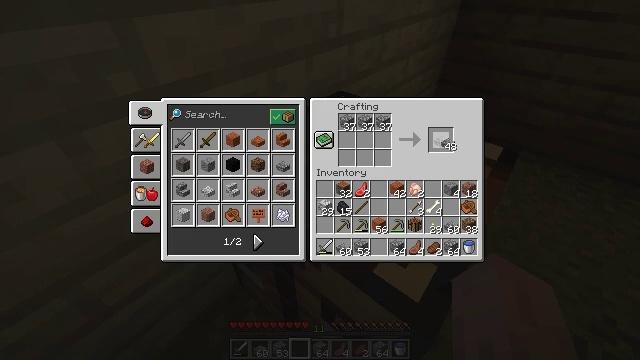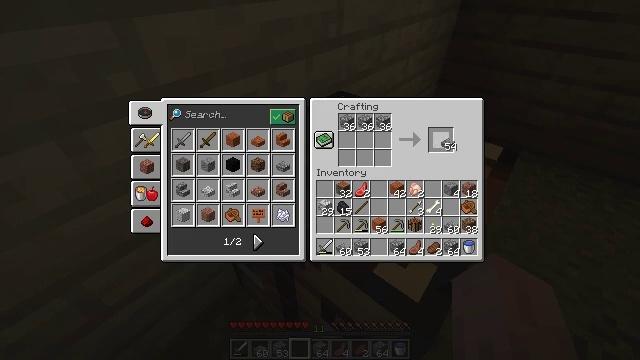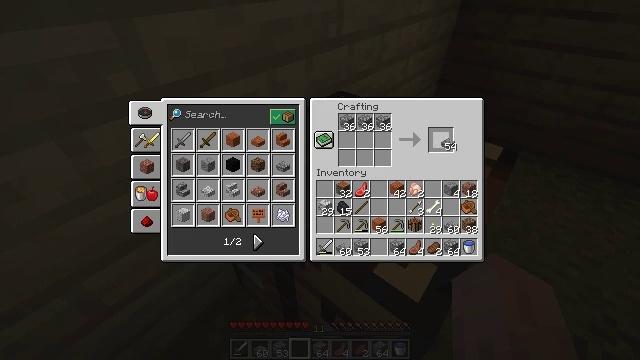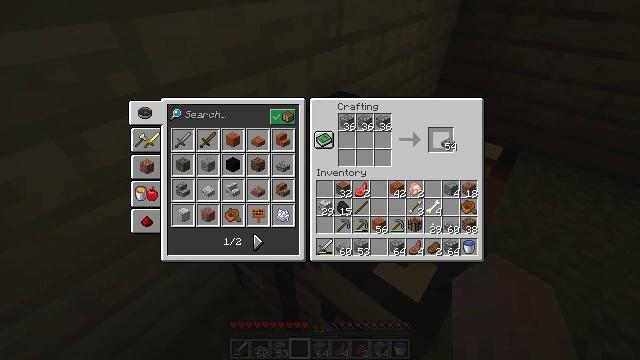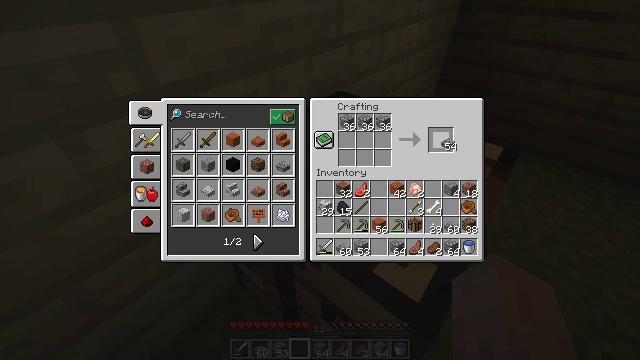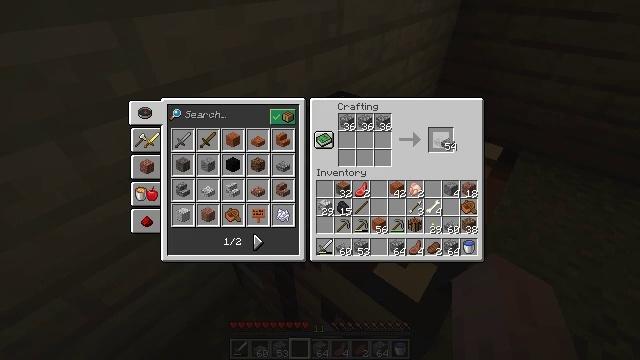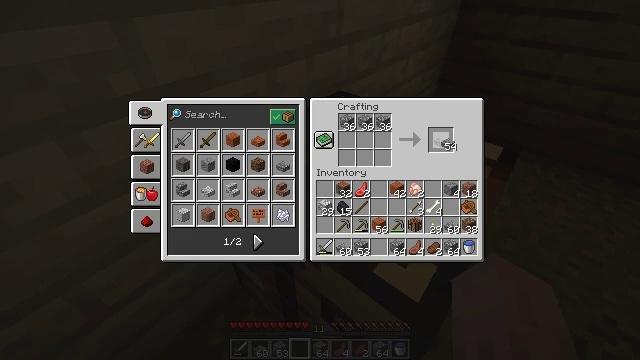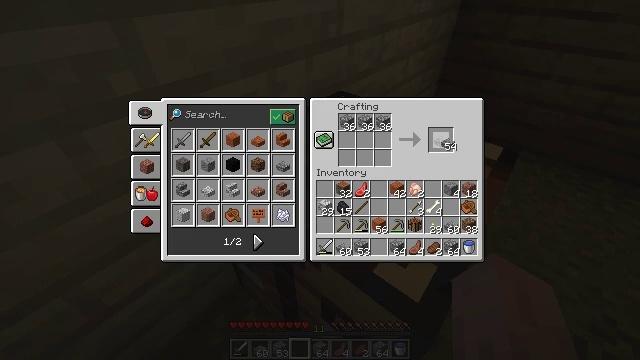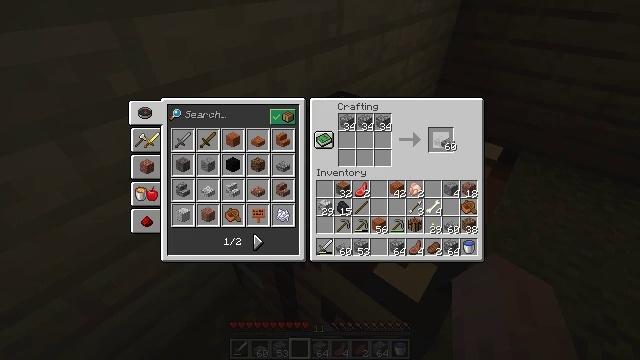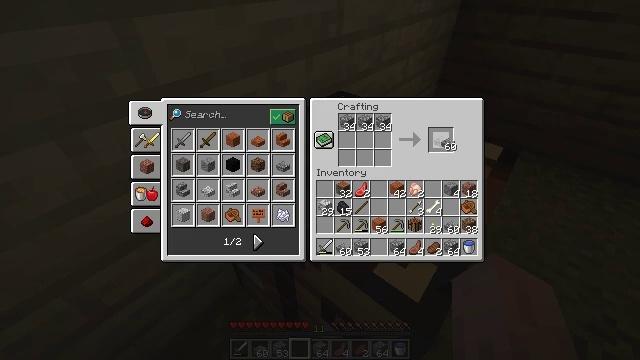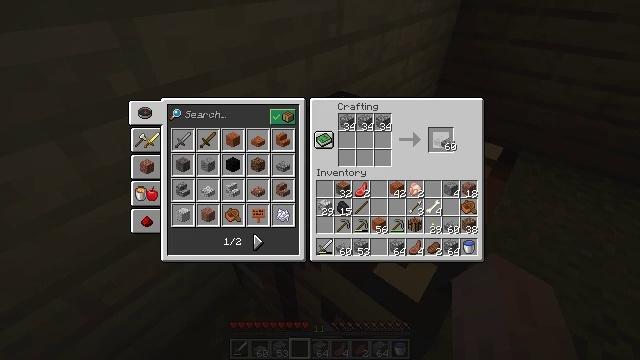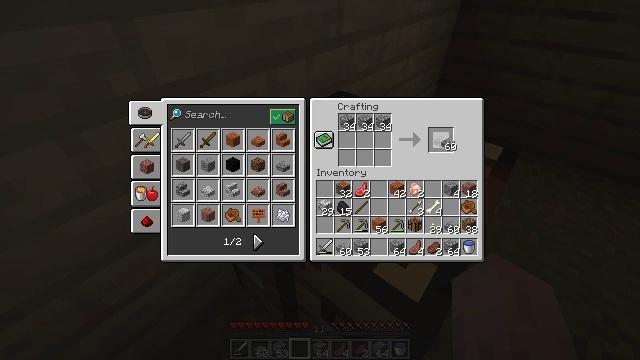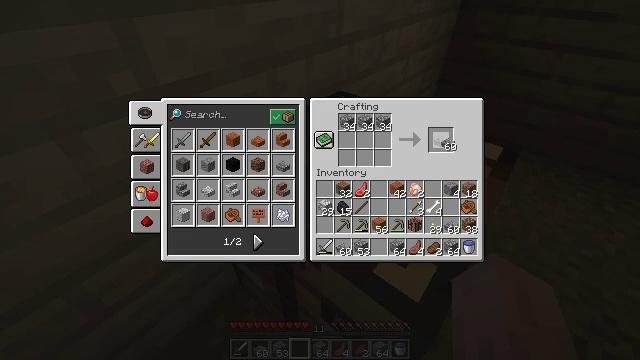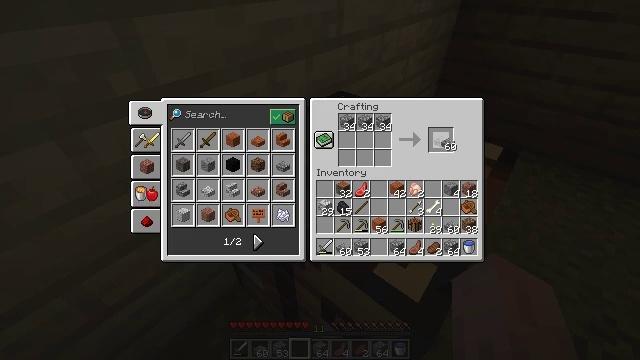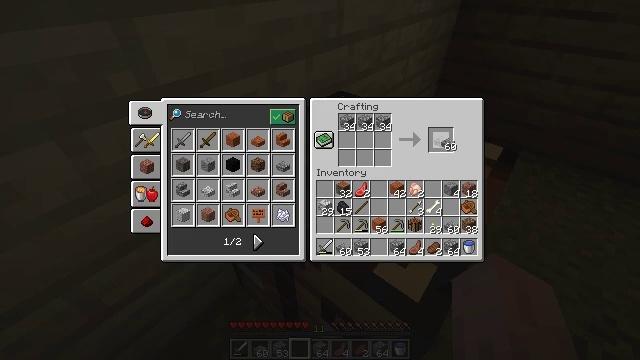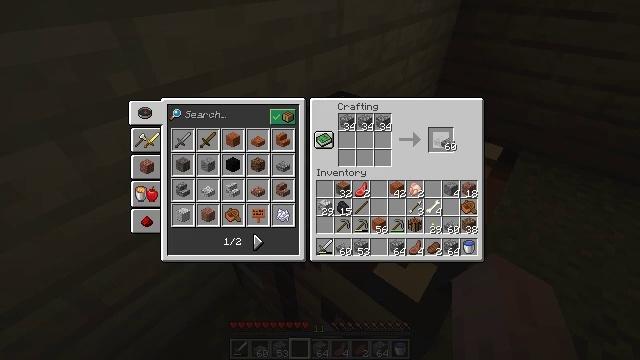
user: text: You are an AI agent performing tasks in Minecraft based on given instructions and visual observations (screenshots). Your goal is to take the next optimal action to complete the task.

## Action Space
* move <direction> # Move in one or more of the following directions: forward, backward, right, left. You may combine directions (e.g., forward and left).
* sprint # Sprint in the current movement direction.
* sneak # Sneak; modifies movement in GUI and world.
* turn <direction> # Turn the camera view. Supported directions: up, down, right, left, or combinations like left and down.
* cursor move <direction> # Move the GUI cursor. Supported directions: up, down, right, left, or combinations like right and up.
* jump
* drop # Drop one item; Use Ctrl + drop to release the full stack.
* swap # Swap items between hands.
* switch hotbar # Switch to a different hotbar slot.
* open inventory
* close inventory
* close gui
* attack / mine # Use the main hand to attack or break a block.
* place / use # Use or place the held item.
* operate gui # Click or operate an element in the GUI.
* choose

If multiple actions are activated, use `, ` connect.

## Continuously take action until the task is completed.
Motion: motion action
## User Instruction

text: Craft multiple cobblestone slab with cobblestone.
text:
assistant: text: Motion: no_op
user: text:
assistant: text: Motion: operate gui
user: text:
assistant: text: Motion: operate gui
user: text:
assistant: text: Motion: no_op
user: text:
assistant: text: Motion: operate gui
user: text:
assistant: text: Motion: operate gui
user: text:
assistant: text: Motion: operate gui
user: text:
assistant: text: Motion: no_op
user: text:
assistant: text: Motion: no_op
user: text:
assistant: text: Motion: no_op
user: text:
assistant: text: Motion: no_op
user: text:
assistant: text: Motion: no_op
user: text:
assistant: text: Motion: no_op
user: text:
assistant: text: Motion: no_op
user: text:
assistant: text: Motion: no_op
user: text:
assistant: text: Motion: no_op
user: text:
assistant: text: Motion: operate gui
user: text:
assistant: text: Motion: operate gui
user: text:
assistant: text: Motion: operate gui
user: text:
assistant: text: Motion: no_op
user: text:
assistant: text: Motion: no_op
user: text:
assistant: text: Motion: no_op
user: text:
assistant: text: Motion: cursor move left and down
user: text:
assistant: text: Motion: cursor move left and down
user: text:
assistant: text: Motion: cursor move left and down
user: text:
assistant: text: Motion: cursor move left and down
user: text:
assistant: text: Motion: no_op
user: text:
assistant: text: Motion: no_op
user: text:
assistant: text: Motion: no_op
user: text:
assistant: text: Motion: no_op